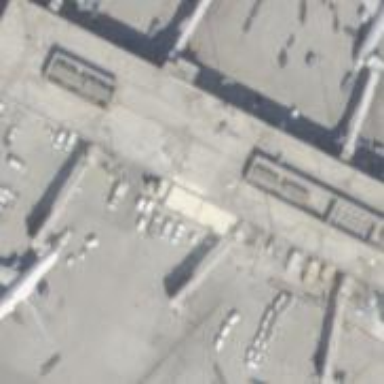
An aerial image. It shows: Concourse at the airport.